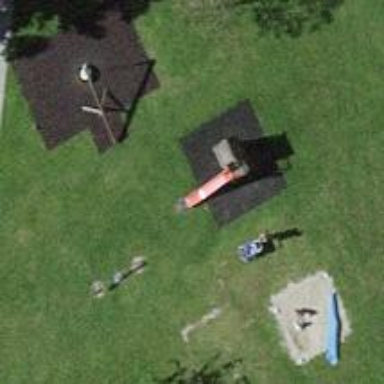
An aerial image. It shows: Playground structure.